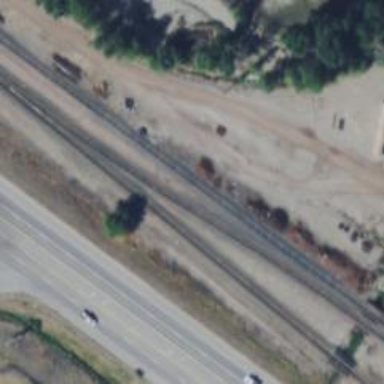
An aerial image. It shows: Railway track.